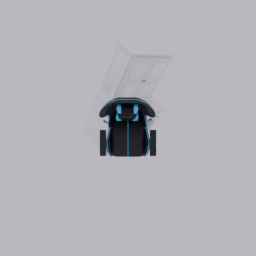
Label: furniture